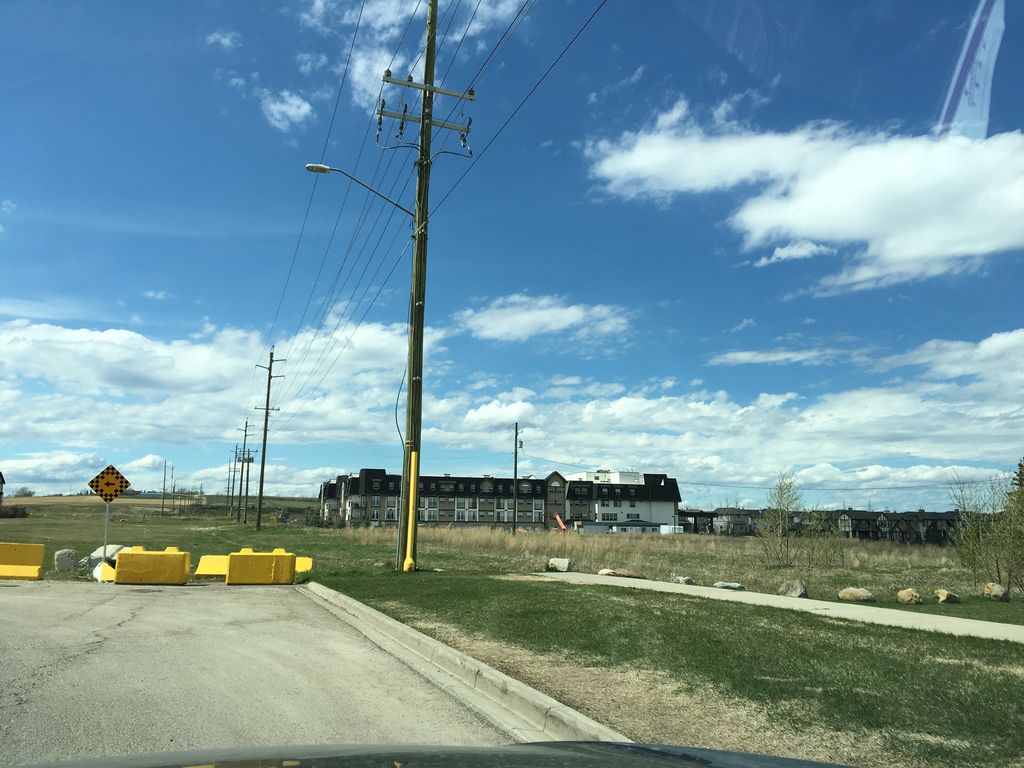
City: calgary